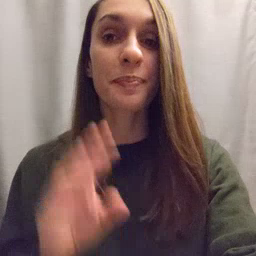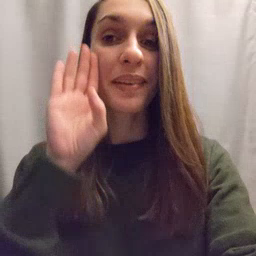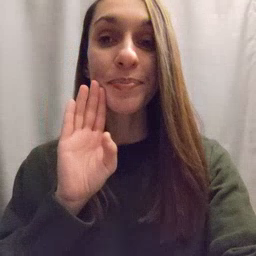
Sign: brown